Question: I am trying to use TInyMCE. I want Image upload feature. So I am going to follow this tutorial: 'http://serenetechnologies.ca/using-dragonfly-to-upload-images-to-rails-with-tinymce/'
When I used the CDN provided by TinyMCE. But when I use the following plugin as a gem 'https://github.com/PerfectlyNormal/tinymce-rails-imageupload', it searches for it in the cdn and fails to find it. SO I thought of using a gem for tinymce.
So used 'tinymce-rails' gem. Then I copied the plugins 'advlist,autolink,lists,link,image,charmap,print,preview,anchor,searchreplace,visualblocks,code,fullscreen,insertdatetime,media,table,contextmenu,paste' to the assets/javascripts/tinymce/plugins folder.
I also copied the modern skin and theme to similar locations.
and I am invoking tinyMCE using:
'''
tinyMCE.init({
"mode":"specific_textareas",
"selector": ".tinymce-editor",
'theme': 'modern',
"toolbar":"insertfile undo redo | styleselect | bold italic | alignleft aligncenter alignright alignjustify | bullist numlist outdent indent | link image uploadimage",
"plugins":"advlist,autolink,lists,link,image,charmap,print,preview,anchor,searchreplace,visualblocks,code,fullscreen,insertdatetime,media,table,contextmenu,paste,uploadimage",
"width":810,
"language":"en"
})
'''
But I get the following error:

I dont know how to proceed
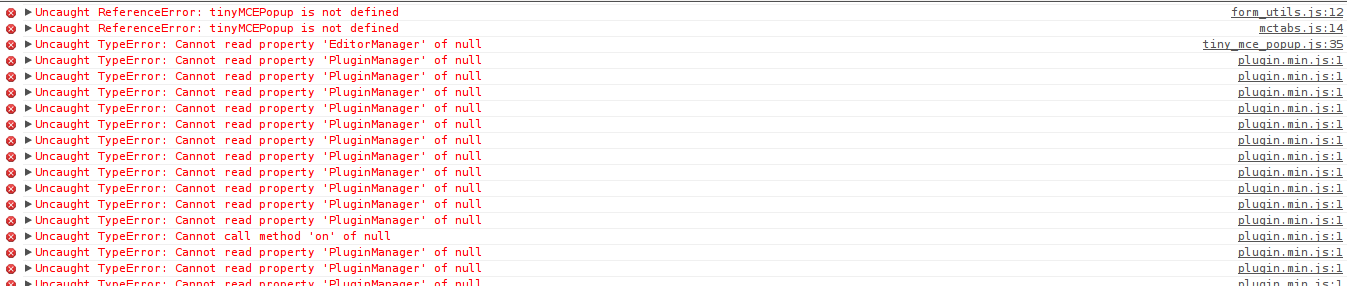
Answer: The tinymce plugin list (using tinymce4!) needs to look like this (with brackets)
'''
plugins: [
"advlist autolink lists link image charmap print preview anchor",
"searchreplace visualblocks code fullscreen",
"insertdatetime media table contextmenu paste"
],
'''